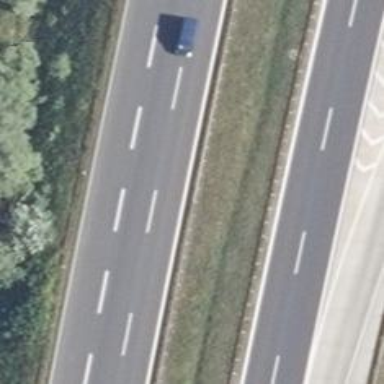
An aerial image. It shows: Asphalt motorway.